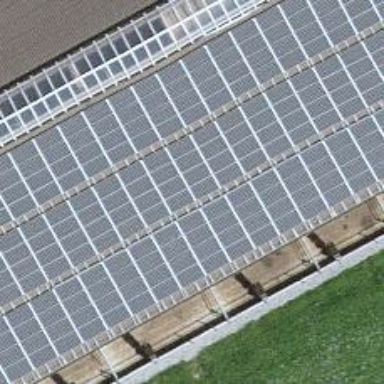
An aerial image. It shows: Solar photovoltaic panel generator.